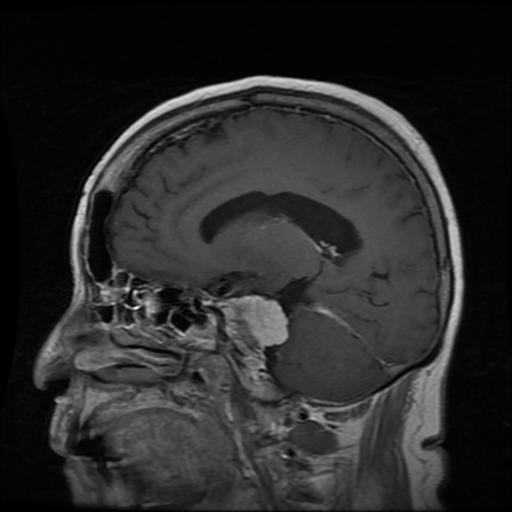
Label: meningioma